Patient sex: F
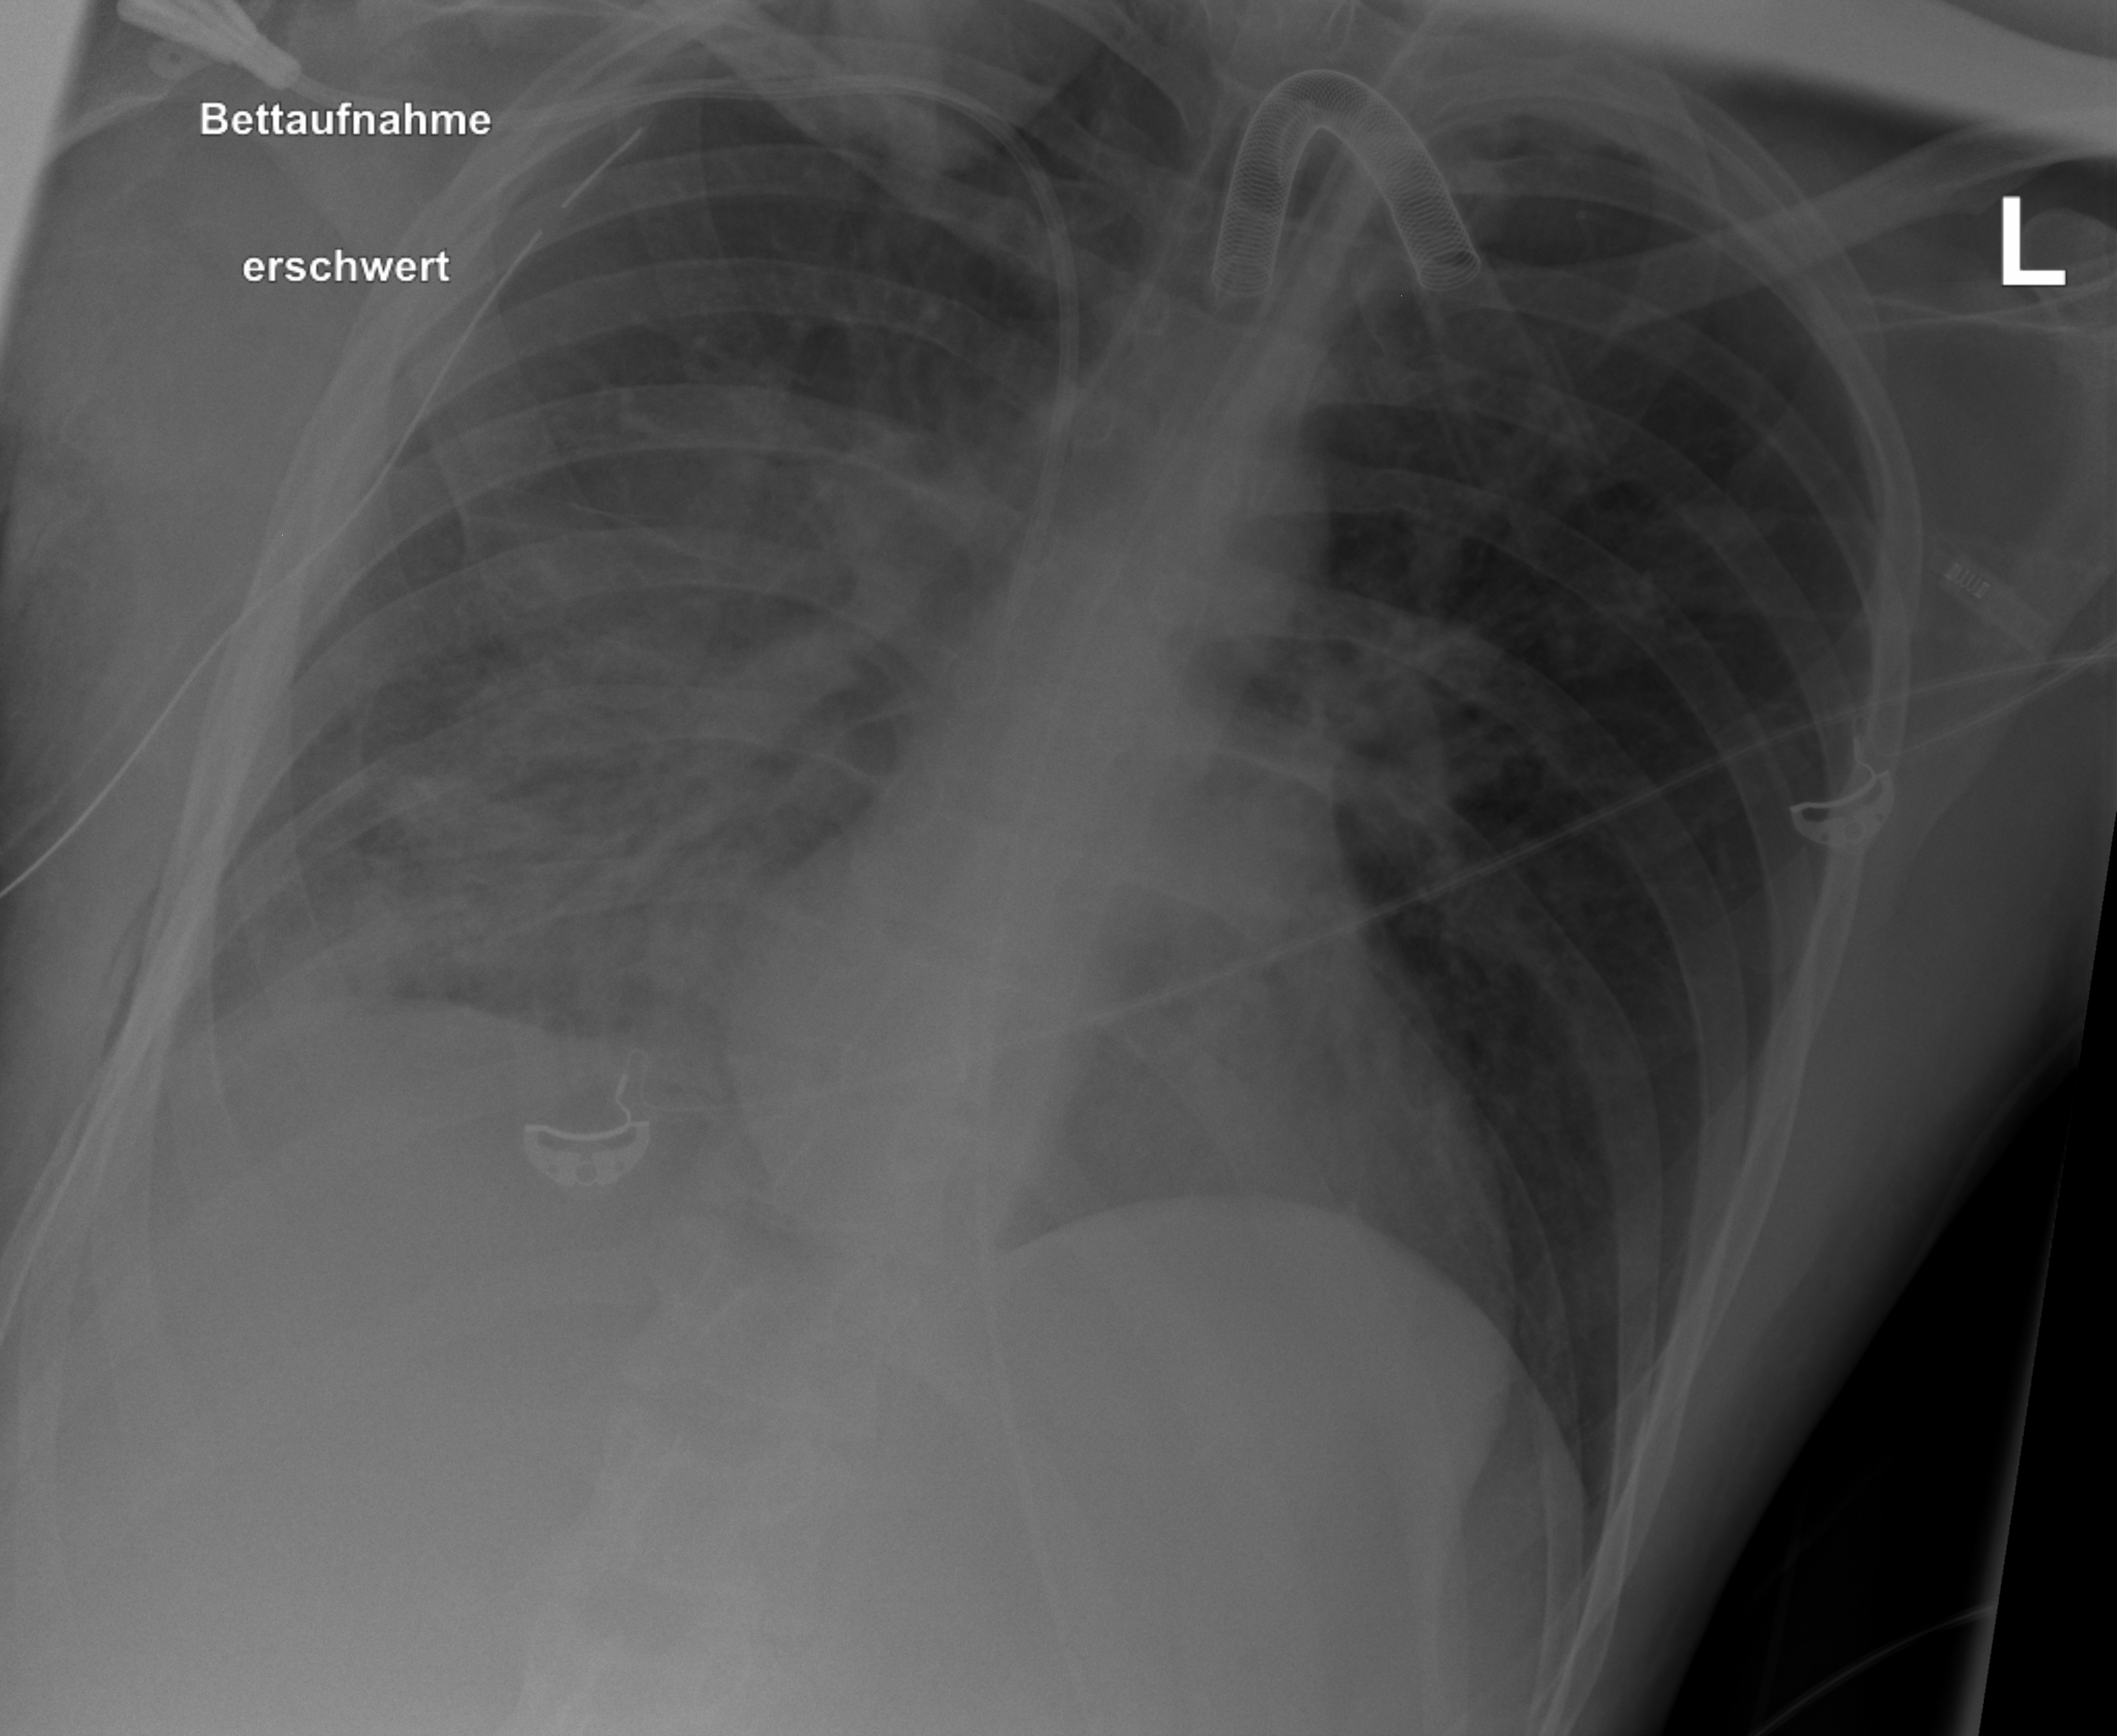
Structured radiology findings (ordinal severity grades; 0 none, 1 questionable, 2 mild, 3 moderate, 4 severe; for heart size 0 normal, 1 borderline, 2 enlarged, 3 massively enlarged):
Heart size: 0
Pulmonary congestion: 2
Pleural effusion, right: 2
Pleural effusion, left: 0
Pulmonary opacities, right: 1
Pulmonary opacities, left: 0
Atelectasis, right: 3
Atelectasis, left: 0